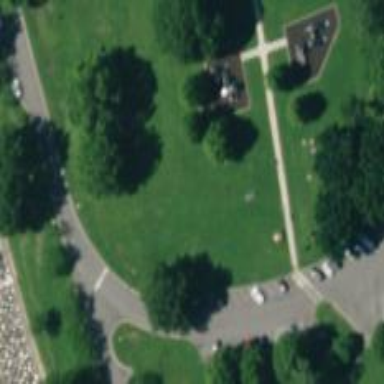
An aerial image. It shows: Picnic site popular for tourists.